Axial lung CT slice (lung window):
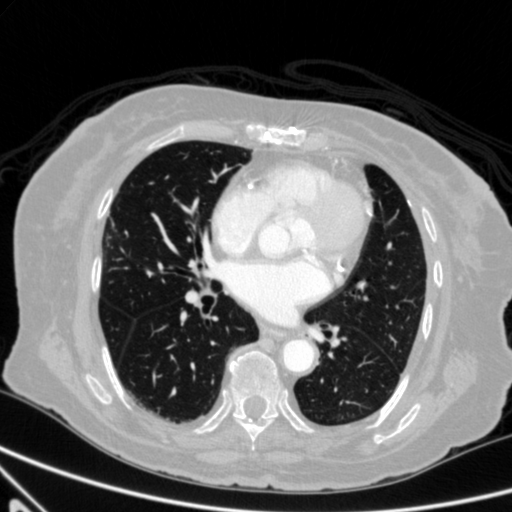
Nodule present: no